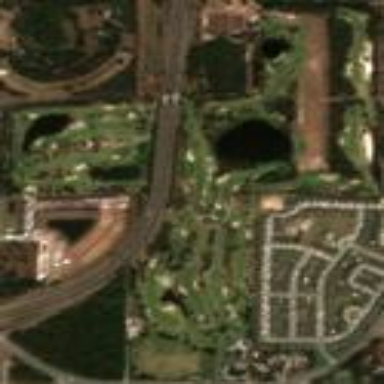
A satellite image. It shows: Golf course surrounded by greenery.